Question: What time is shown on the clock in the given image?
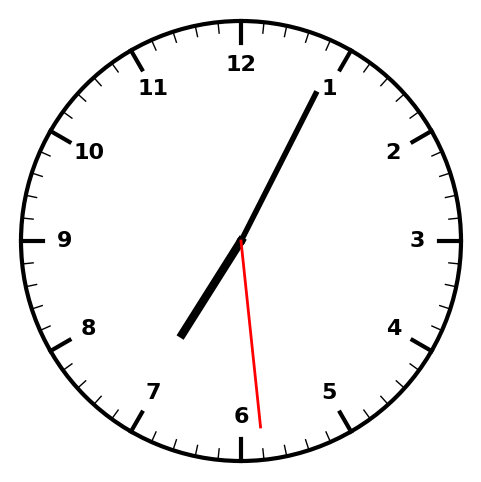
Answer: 07:04:29